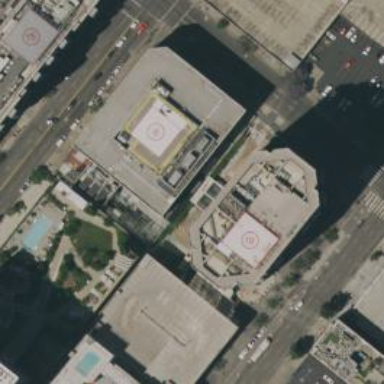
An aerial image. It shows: Office building.